Aerial crown-view tile of a tropical tree (Barro Colorado Island, Panama), acquired 20241112:
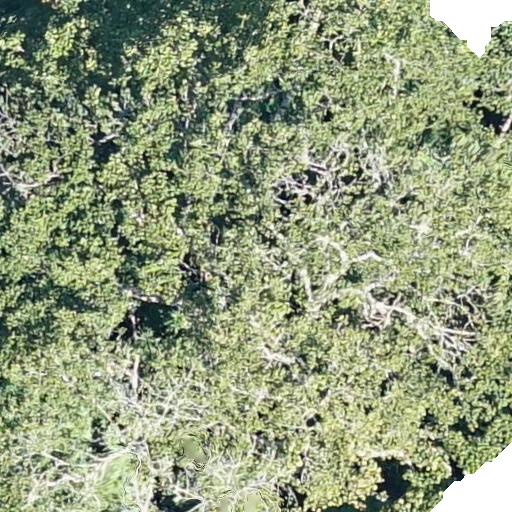
Species: Sterculia apetala
GBIF accepted scientific name: Sterculia apetala
Crown area: 626.573 m²